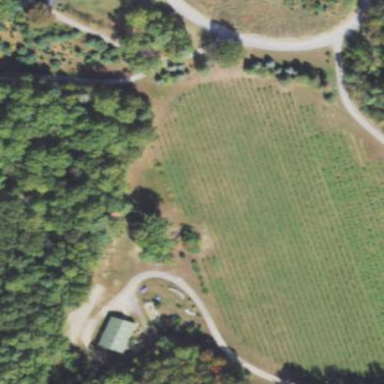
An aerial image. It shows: Vineyard with grape crops.